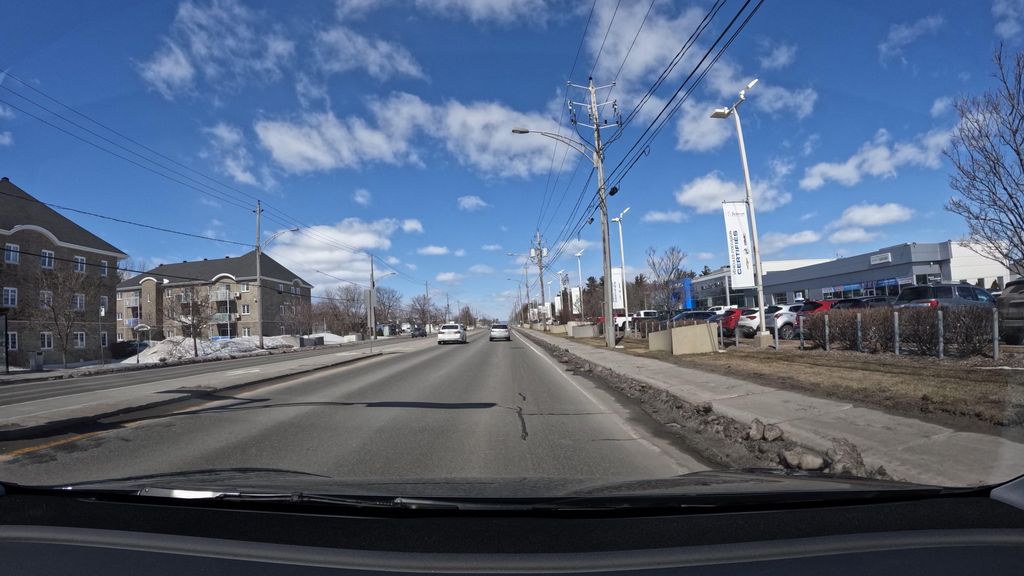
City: montreal